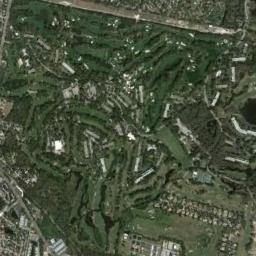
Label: golf_course